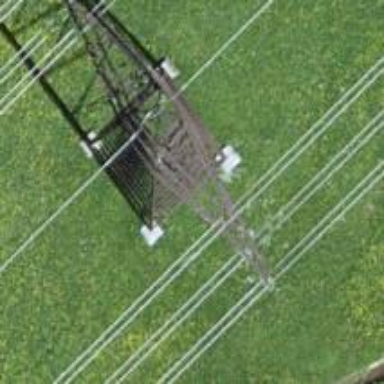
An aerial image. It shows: Power tower.